Question: I have the need to grab all the three element triangles that make up the lower triangle of a symmetric matrix. I can not think of how to grab all these pieces in the order of far left column working down and then next column to the right and so on. I know that the numbe rof mini triangles inside of the lower triangle is:
'''
n = x(x - 1)/2
where: x = nrow(mats[[i]])
'''
Here I've created three matrices with letters (it's easier for me to conceptualize this way) and the elements in the order I'm looking for:
'''
FUN <- function(n) {
matrix(LETTERS[1:(n*n)], n)
}
mats <- lapply(3:5, FUN)
'''
So this is the output I'd like to get (I put it in code rather than output format) for each of the matrices created above:
'''
list(c("B", "C", "F"))
list(c("B", "C", "G"), c("C", "D", "H"), c("G", "H", "L"))
list(c("B", "C", "H"), c("C", "D", "I"), c("D", "E", "J"),
c("H", "I", "N"), c("I", "J", "O"), c("N", "O", "T"))
'''
How can I do this task in the fastest manner possible while staying in base R?
Not sure if this visual of what I'm after is helpful but it may be:

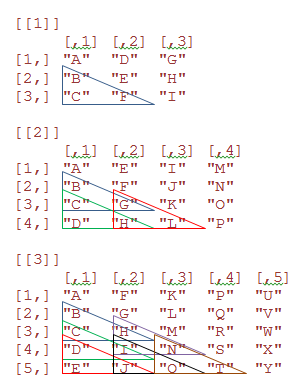
Answer: Nice problem! Here is how you can solve it using a bit of recursion (followed by a MUCH simpler version)
'''
triangle <- function(base.idx, mat) {
upper.idx <- base.idx - 1L
right.idx <- base.idx + nrow(mat)
paste(mat[c(upper.idx, base.idx, right.idx)], collapse = " ")
}
get.triangles <- function(mat) {
N <- nrow(mat)
if (N == 3L) {
return(triangle(3L, mat))
} else {
left.idx <- 3:N
right.mat <- mat[2:N, 2:N]
left.triangles <- sapply(left.idx, triangle, mat)
right.triangles <- Recall(right.mat)
return(c(left.triangles, right.triangles))
}
}
x <- lapply(mats, get.triangles)
# [[1]]
# [1] "B C F"
#
# [[2]]
# [1] "B C G" "C D H" "G H L"
#
# [[3]]
# [1] "B C H" "C D I" "D E J" "H I N" "I J O" "N O T"
'''
I'll just comment on the output not being exactly as you asked. It is because creating recursive functions that return a flat list are always difficult to work with: somehow you always end up with nested lists...
So the last step should be:
'''
lapply(x, strsplit, split = " ")
'''
and it will be in the same format you asked for.
---
And here is an even simpler version (forget about recursion!)
'''
get.triangles <- function(mat) {
base.idx <- seq_along(mat)[row(mat) > col(mat) + 1]
upper.idx <- base.idx - 1L
right.idx <- base.idx + nrow(mat)
lapply(mapply(c, upper.idx, base.idx, right.idx, SIMPLIFY = FALSE),
function(i)mat[i])
}
'''